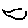
Label: bird